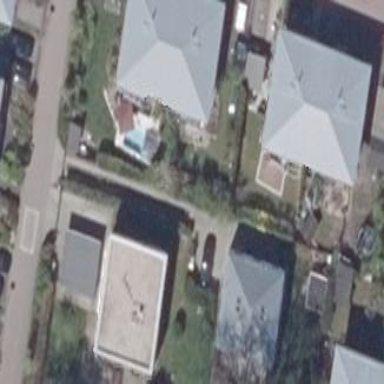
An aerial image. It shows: Hipped roof house.